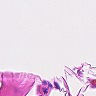
Metastatic tissue present: no